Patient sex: M
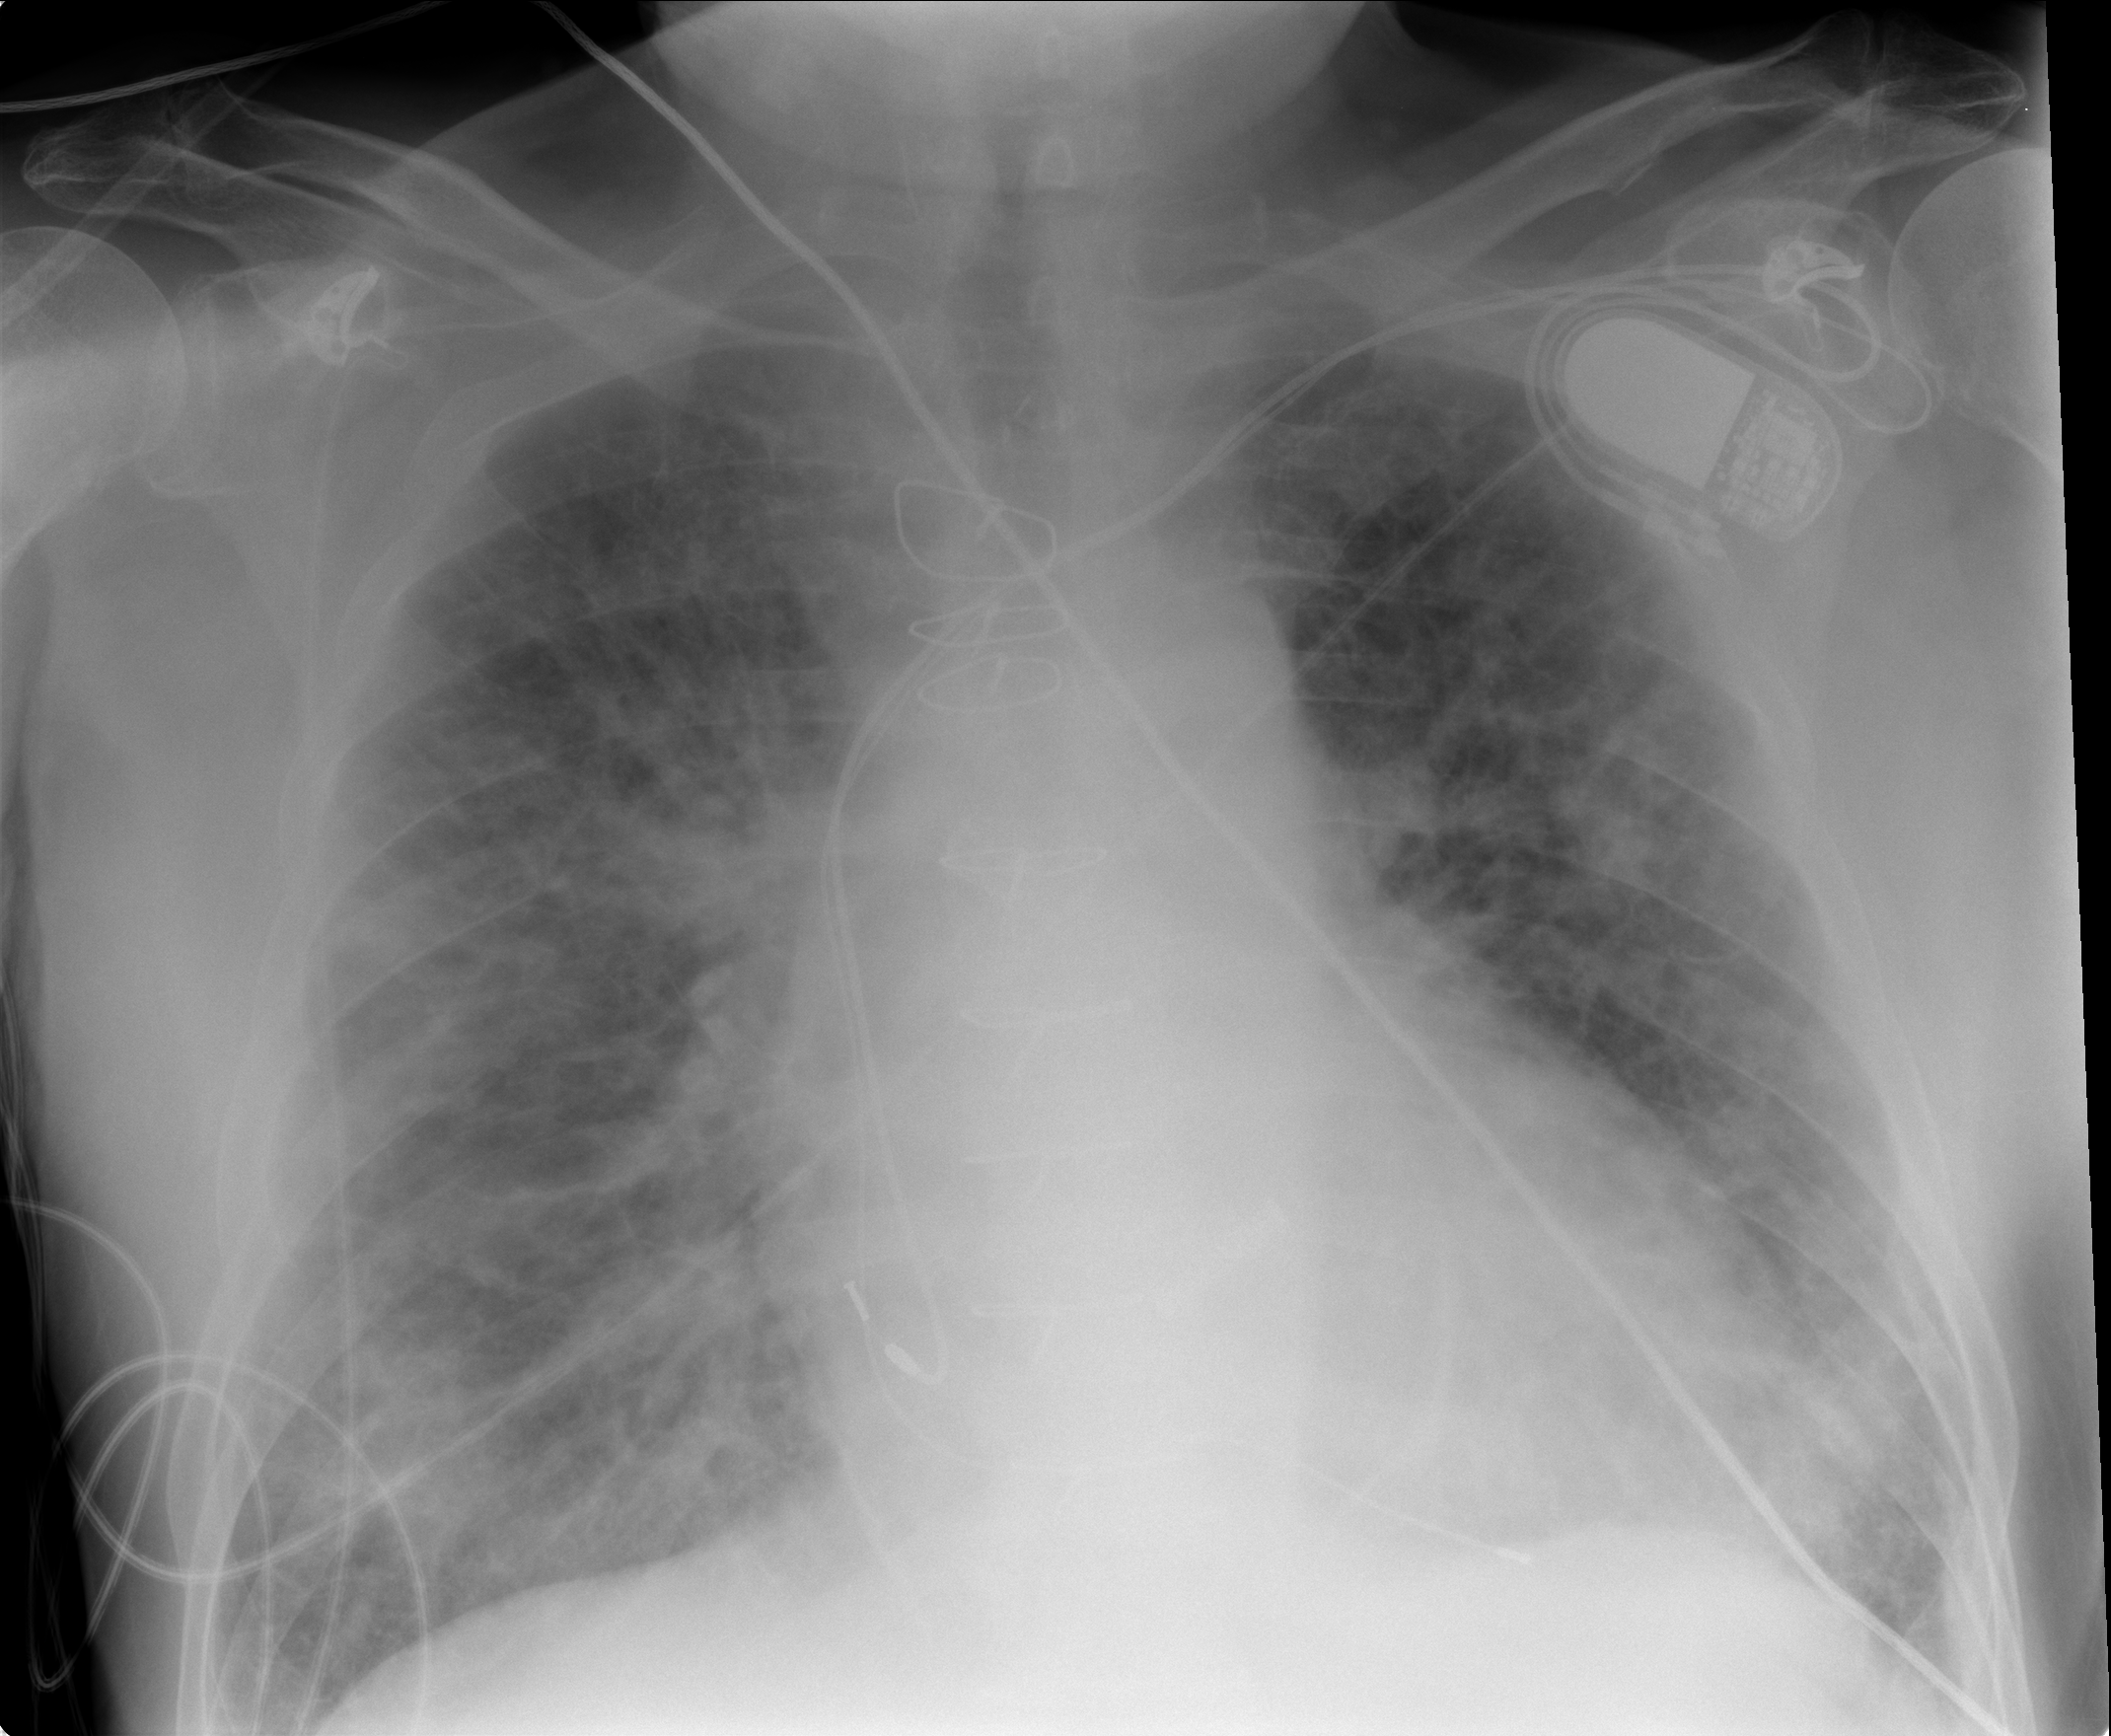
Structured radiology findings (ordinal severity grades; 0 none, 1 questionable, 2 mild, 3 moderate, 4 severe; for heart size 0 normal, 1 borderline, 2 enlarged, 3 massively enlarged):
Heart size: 2
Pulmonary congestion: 3
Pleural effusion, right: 0
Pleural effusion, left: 0
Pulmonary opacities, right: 2
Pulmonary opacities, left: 2
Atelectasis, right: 2
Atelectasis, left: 2